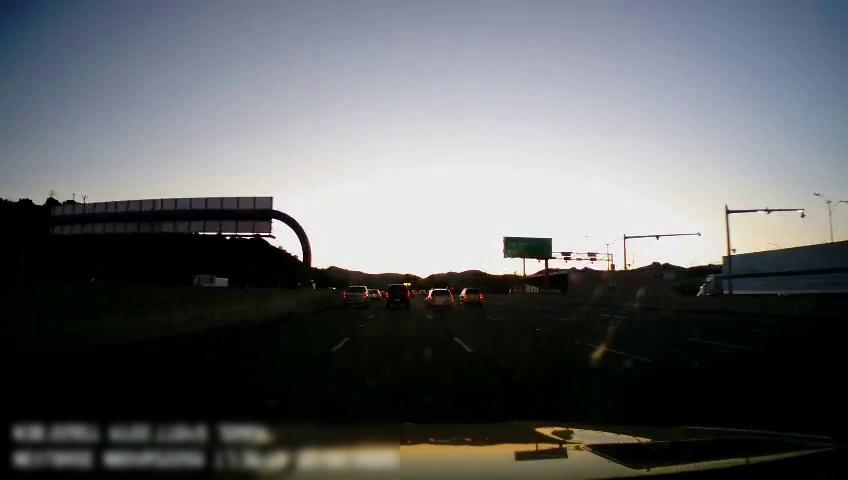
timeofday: Dusk/Dawn/Twilight
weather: Sunny
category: Drivable Space
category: Vehicles | Other LV
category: Vehicles | Other LV
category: Vehicles | SUV
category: Vehicles | SUV
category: Vehicles | Truck
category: Vehicles | Car
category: Vehicles | Car
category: Lanes | Alternate Lane
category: Lanes | Current Lane
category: Lanes | Current Lane
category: Lanes | Alternate Lane
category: Lanes | Alternate Lane
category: Lanes | Alternate Lane
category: Traffic | Signs